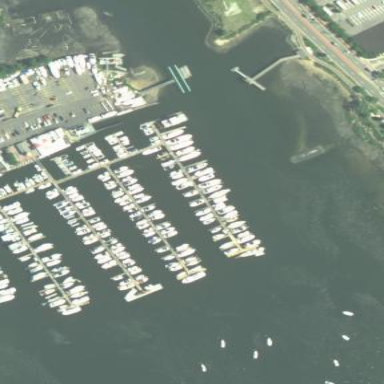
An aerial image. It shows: Marina area for leisure land.